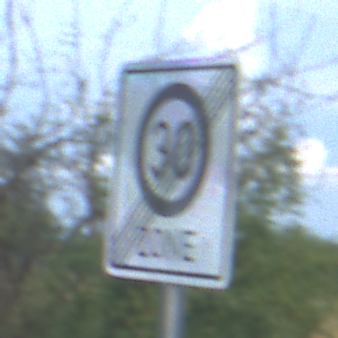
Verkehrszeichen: EndeZone30
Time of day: MorningAfternoon
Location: Outdoor (Nature)
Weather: PartlyCloudy
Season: NotSpecified
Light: Natural